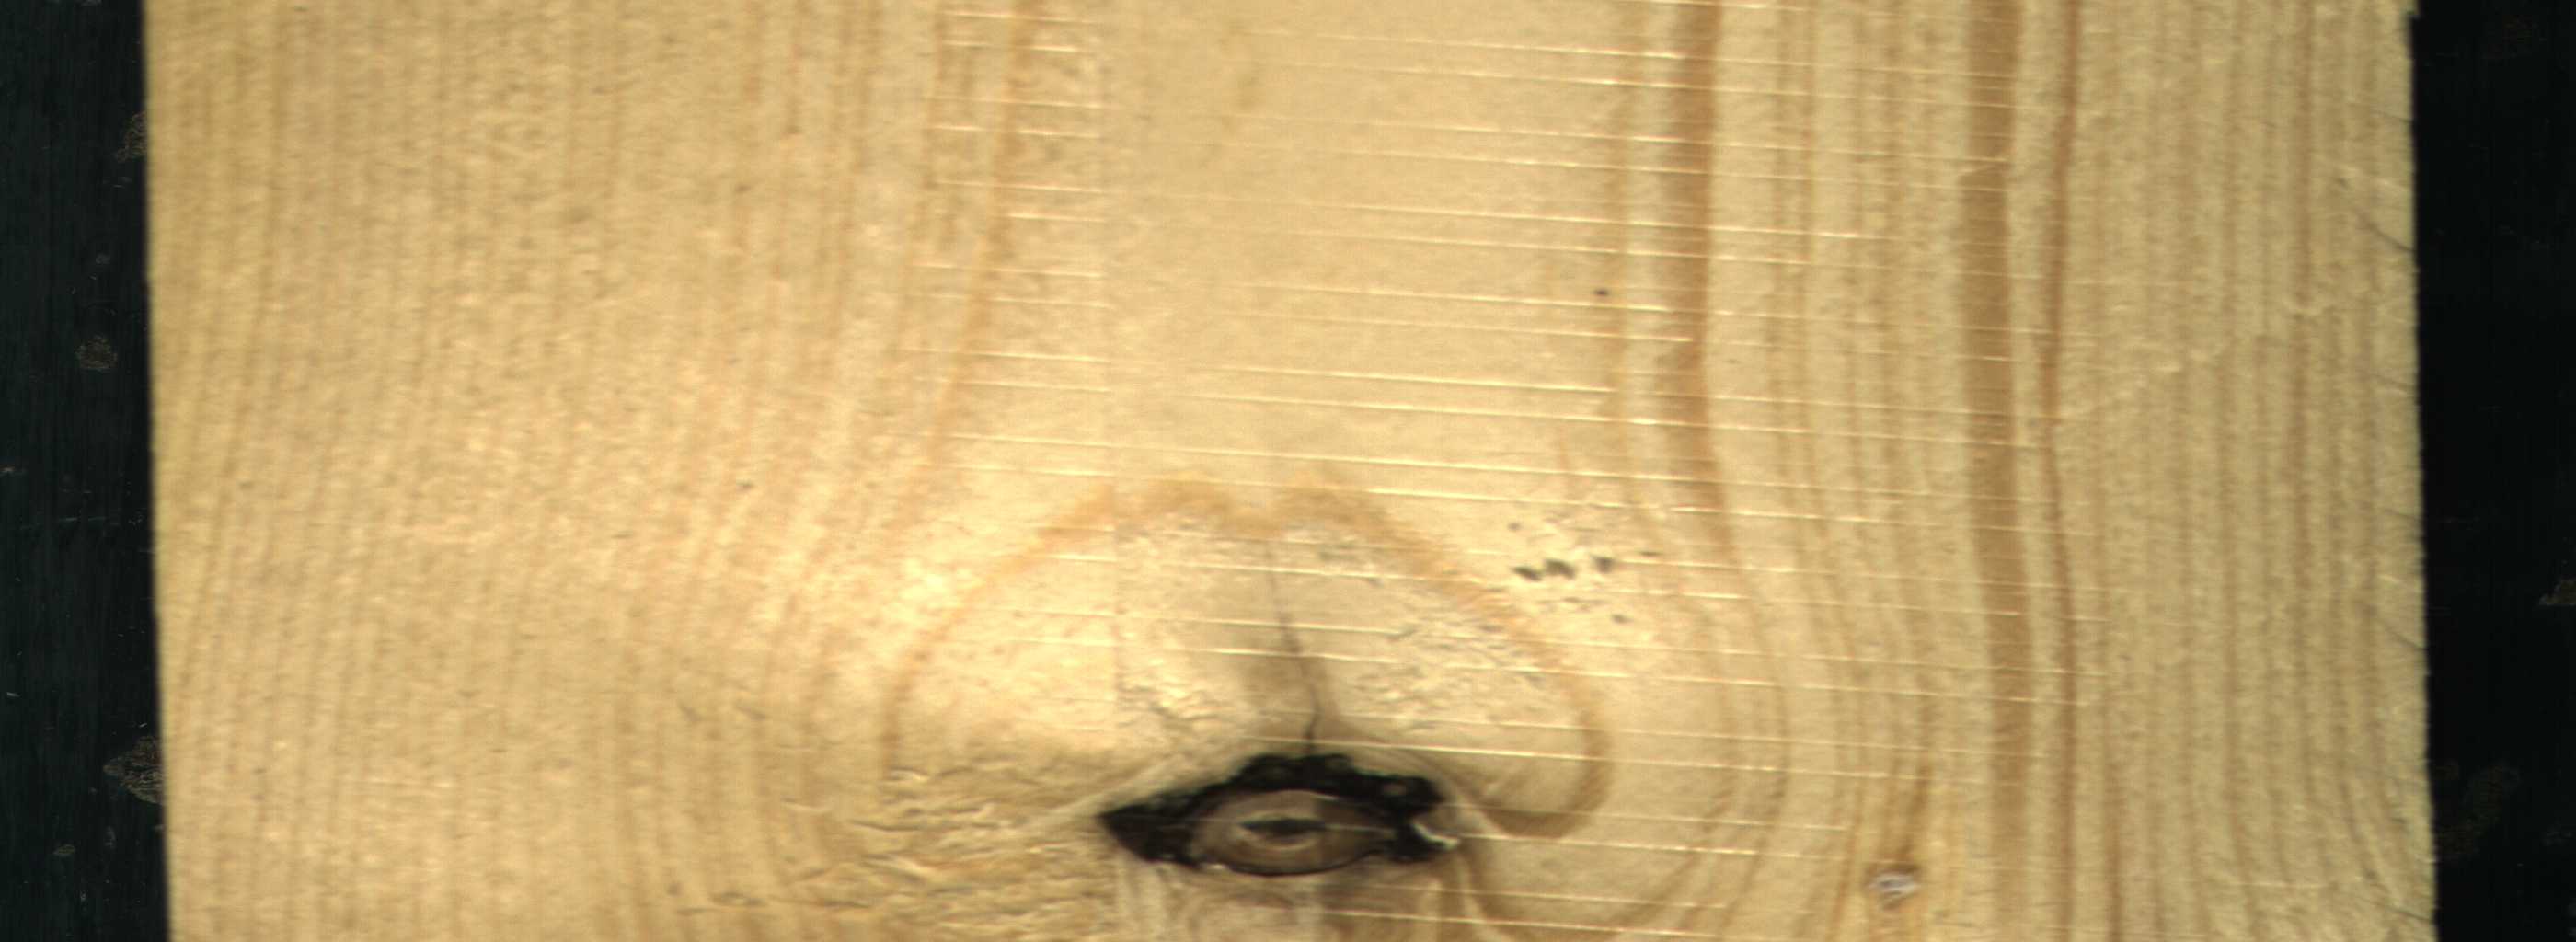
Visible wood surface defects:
Dead_Knot